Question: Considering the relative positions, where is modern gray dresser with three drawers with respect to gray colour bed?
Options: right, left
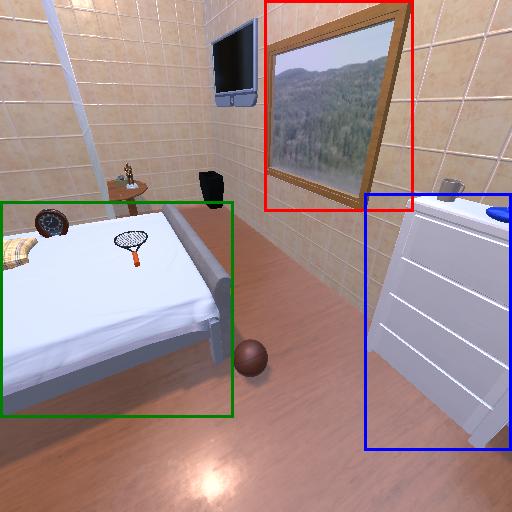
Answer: right